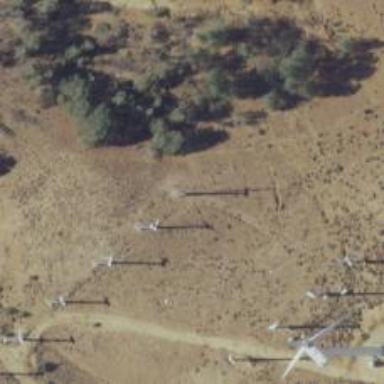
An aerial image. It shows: Wind turbine generating power.